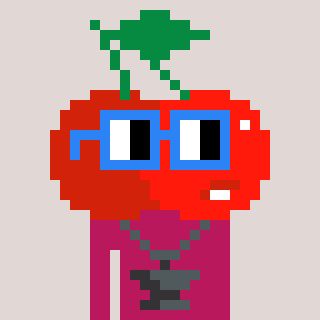
a pixel art character with square blue glasses, a cherry-shaped head and a darkpink-colored body on a warm background